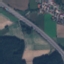
Land use / land cover class: Highway